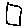
Label: square